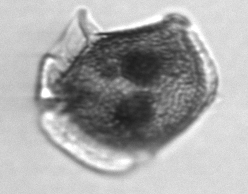
Label: Dinophysis_norvegica